Interaction volume radius: 5 \u00c5
Interaction volume height: 15 \u00c5
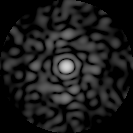
Disorder parameter: 0.8251